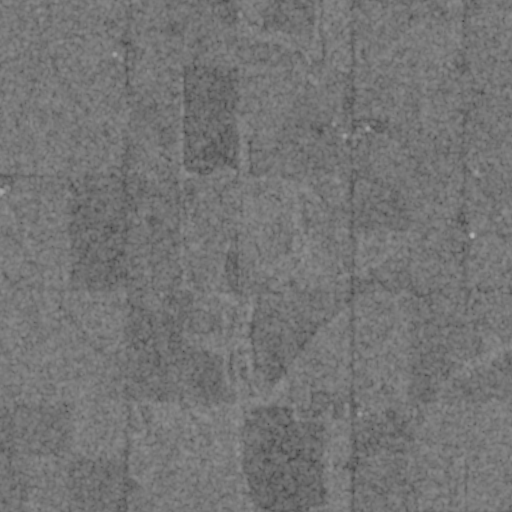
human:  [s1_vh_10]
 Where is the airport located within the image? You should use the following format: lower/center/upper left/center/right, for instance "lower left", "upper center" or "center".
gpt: The airport is located in the upper left of the image.
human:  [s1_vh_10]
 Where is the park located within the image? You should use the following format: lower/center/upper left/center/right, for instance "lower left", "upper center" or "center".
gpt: The park is located in the lower right of the image.
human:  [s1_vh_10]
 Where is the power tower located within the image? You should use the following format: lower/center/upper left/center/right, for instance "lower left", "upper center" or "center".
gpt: The power tower is located in the lower left of the image.
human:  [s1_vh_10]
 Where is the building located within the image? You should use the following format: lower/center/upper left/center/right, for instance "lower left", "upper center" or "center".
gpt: The building is located in the upper right of the image.
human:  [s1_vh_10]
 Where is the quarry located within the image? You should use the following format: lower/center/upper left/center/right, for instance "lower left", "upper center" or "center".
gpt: There is no quarry in the image.

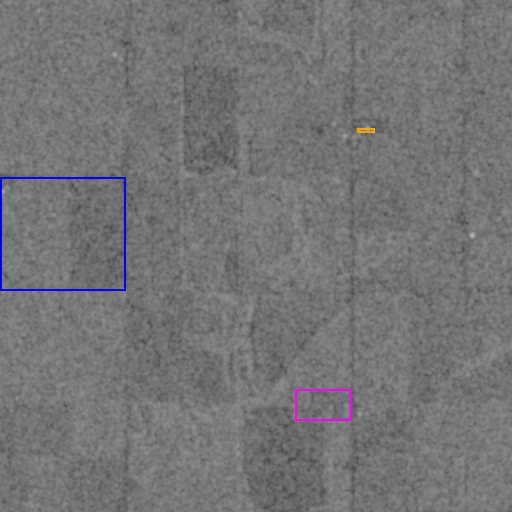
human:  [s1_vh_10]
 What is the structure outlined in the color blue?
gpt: The structure outlined in blue is a crop field.
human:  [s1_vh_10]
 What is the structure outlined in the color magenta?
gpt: The structure outlined in magenta is a park.
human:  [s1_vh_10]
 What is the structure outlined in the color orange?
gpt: The structure outlined in orange is a building.
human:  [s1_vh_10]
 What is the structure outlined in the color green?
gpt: There is no green outline.